Question: Very frequently php-Resque workers will be stuck on a job for days, and eventually all the workers gets stuck and the site stops working.The 'php-resque' library was installed using Composer.
I want to do the pruning manually. How do I access this function 'pruneDeadWorkers()'? And if dead workers are found, how do I restart them?
<URL>

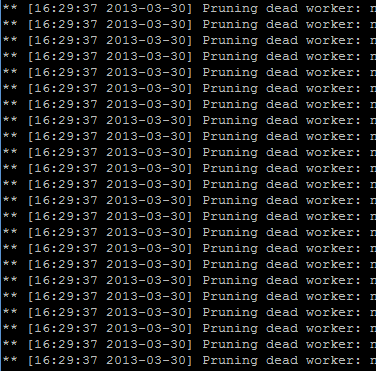
Answer: To prune the workers manually, include the vendor/chrisboulton/php-resque/lib/Resque/Worker.php file, instantiate a Worker, then call pruneDeadWorkers();
'''
<?php
include 'vendor/chrisboulton/php-resque/lib/Resque/Worker.php'; // If you're not already using composer autoloader
$worker = new Worker('default'); // the argument doesn't matter
$worker->pruneDeadWorkers();
'''
php-resque is not shipped with a function to restart workers, take a look at <URL> for that.
To avoid having dead workers, compile your php with 'pcntl_fork', to execute your jobs in a fork, and isolating them from the workers.